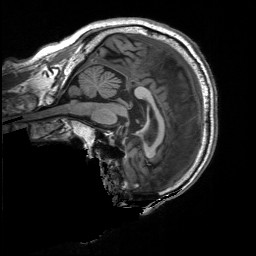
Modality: T1w
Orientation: sagittal
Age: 71
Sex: male
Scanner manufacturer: siemens
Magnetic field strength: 3 T
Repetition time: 2.5 s
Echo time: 0.00248 s